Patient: sex F, age 78
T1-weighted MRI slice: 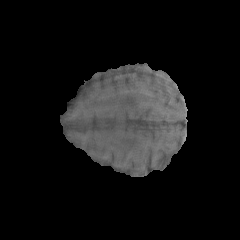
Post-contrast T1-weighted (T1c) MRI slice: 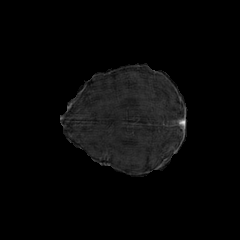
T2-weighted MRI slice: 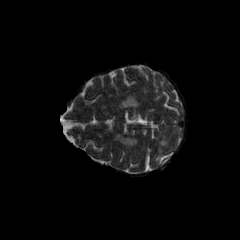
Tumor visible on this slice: no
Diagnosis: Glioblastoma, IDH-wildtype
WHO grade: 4